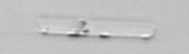
Label: Cerataulina_pelagica